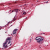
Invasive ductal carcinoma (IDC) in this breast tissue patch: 0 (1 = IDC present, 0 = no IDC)